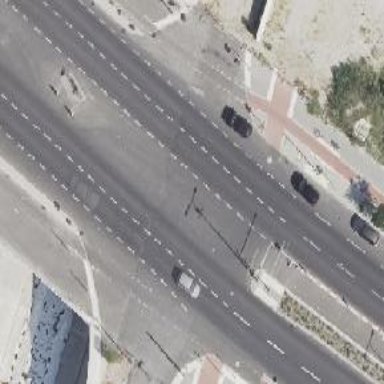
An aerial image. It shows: Secondary road with asphalt surface. It has lane markings and features dual carriageway.